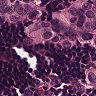
Metastatic tissue present: yes